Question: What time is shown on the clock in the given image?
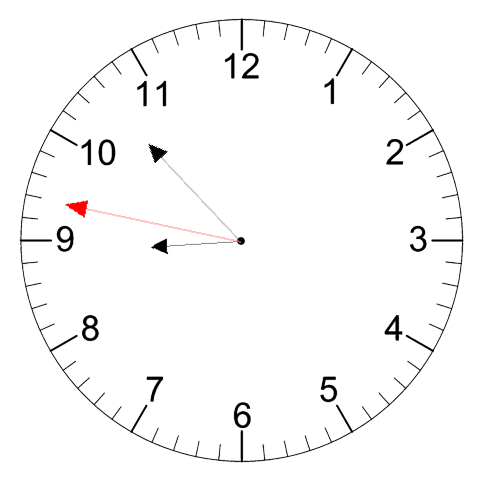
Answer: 08:52:47